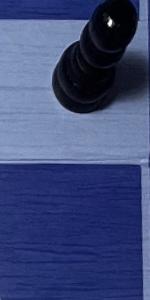
Label: Empty